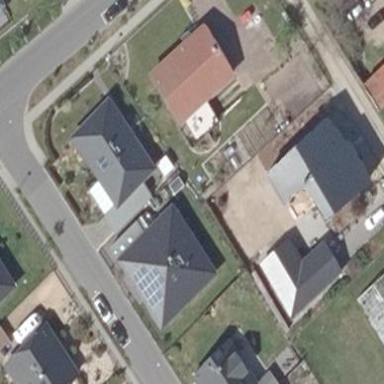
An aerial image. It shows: Detached building.